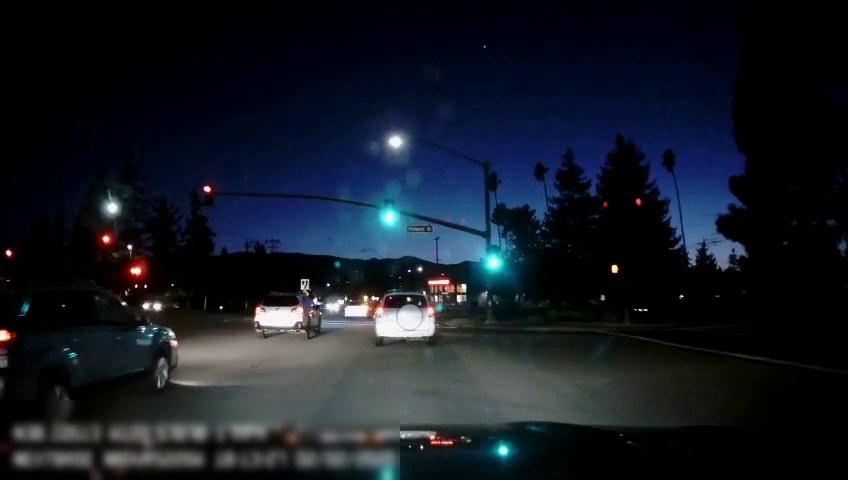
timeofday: Night
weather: Other
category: Drivable Space
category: Vehicles | Car
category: Vehicles | SUV
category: Vehicles | SUV
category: Vehicles | Truck
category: Vehicles | SUV
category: Traffic | Lights
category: Traffic | Lights
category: Traffic | Lights
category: Traffic | Lights
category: Traffic | Lights
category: Traffic | Signs
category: Traffic | Lights
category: Traffic | Lights
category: Traffic | Lights
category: Traffic | Lights
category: Traffic | Signs